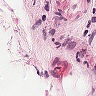
Metastatic tissue present: yes